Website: apple
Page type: payment
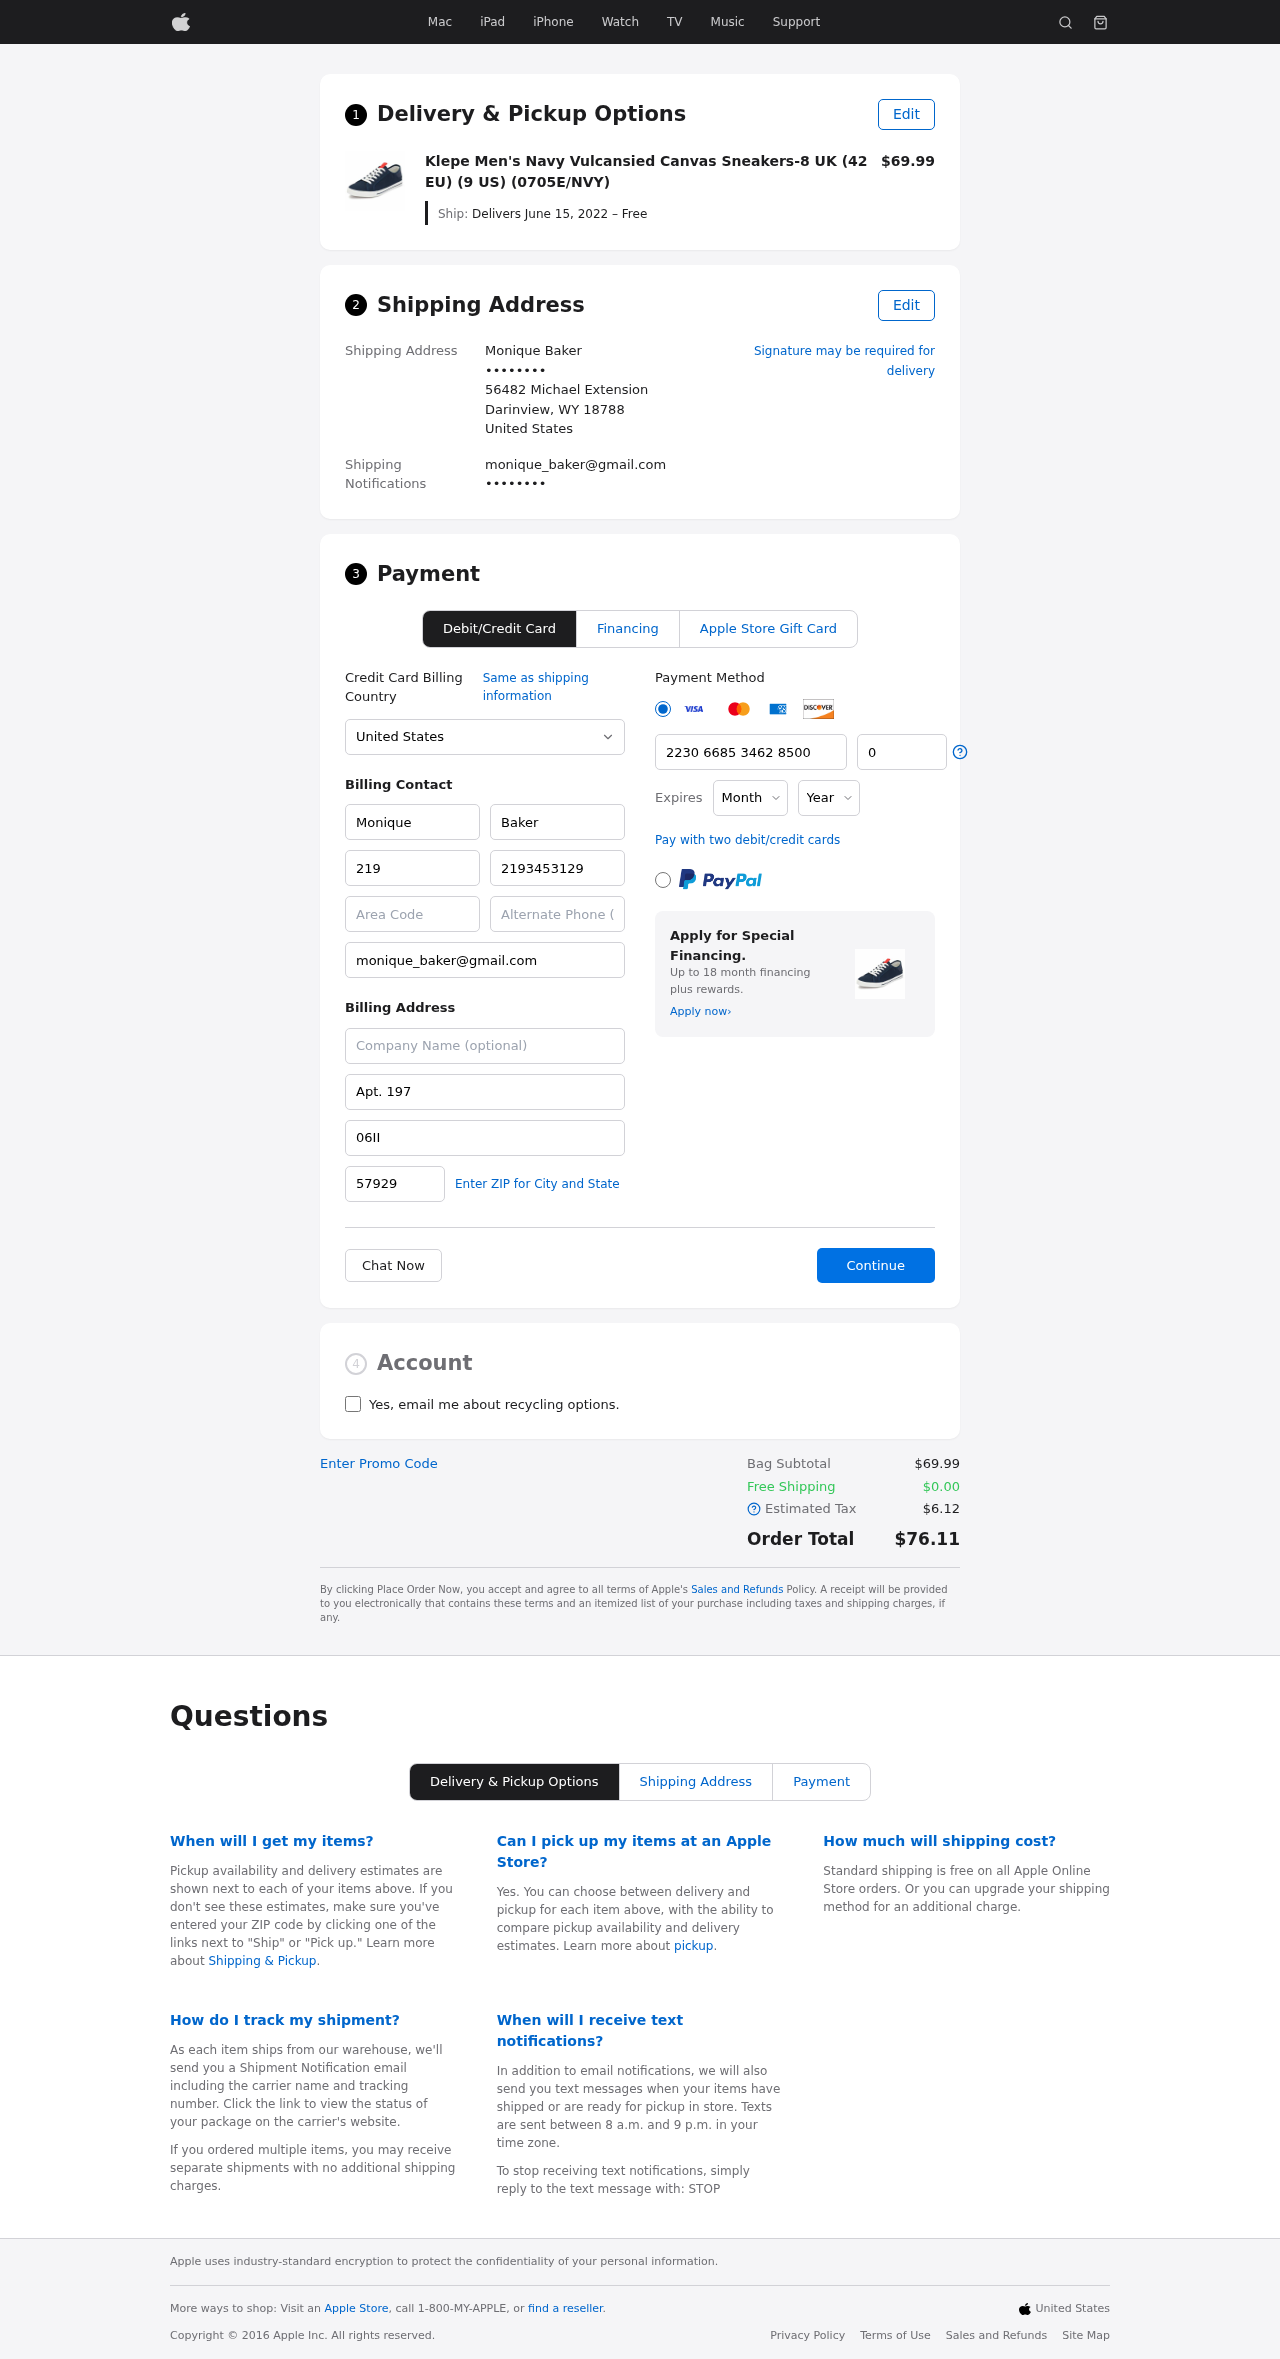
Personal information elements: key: PII_CARD_CVV
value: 021
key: PII_CARD_EXPIRY_MONTH
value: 04
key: PII_CARD_EXPIRY_YEAR
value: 30
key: PII_CARD_NUMBER
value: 2230 6685 3462 8500
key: PII_CITY_STATE_ZIP
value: Darinview, WY 18788
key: PII_COUNTRY
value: United States
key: PII_EMAIL
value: monique_baker@gmail.com
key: PII_EMAIL2
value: monique_baker@gmail.com
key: PII_FIRSTNAME
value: Monique
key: PII_FULLNAME
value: Monique Baker
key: PII_LASTNAME
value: Baker
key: PII_PHONE3
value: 2193453129
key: PII_PHONE_AREA
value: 219
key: PII_POSTCODE2
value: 57929
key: PII_SECURITY_CODE
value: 06II
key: PII_STREET
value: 56482 Michael Extension
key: PII_STREET2
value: Apt. 197
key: PII_PHONE
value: ••••••••
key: PII_PHONE2
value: ••••••••
Product elements: key: PRODUCT1_NAME
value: Klepe Men's Navy Vulcansied Canvas Sneakers-8 UK (42 EU) (9 US) (0705E/NVY)
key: PRODUCT1_PRICE
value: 69.99
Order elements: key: ORDER_DELIVERY_DATE
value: Delivers June 15, 2022 – Free
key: ORDER_SUBTOTAL
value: $69.99
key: ORDER_SHIPPING_COST
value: $0.00
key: ORDER_TAX
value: $6.12
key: ORDER_TOTAL
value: $76.11